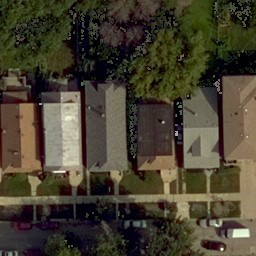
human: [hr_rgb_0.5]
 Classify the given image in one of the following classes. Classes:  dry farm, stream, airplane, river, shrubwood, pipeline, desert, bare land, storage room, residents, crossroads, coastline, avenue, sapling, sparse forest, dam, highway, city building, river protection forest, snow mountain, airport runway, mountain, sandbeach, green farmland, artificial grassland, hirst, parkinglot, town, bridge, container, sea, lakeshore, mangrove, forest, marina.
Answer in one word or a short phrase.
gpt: residents